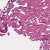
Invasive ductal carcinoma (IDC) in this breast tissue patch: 0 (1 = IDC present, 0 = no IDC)